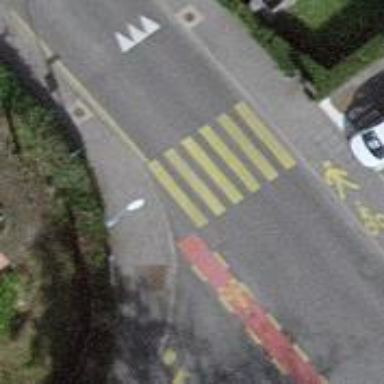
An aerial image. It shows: Uncontrolled zebra crossing on the road.